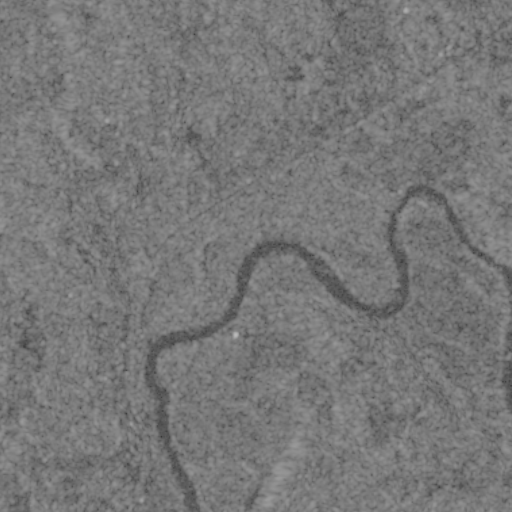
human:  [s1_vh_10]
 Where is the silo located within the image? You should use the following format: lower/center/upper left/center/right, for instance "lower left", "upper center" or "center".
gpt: The silo is located in the center of the image.
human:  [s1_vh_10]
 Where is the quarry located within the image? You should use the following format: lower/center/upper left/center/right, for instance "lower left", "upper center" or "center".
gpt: There is no quarry in the image.

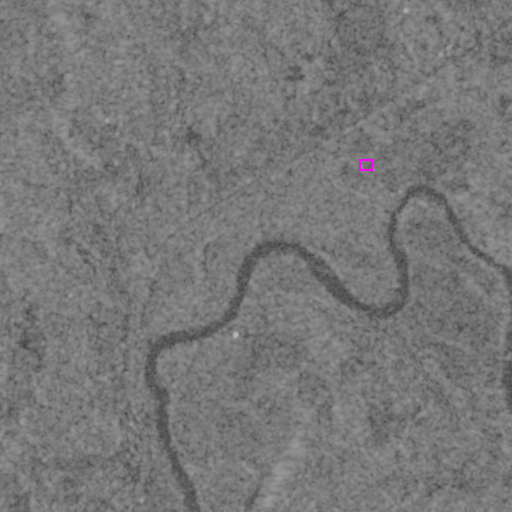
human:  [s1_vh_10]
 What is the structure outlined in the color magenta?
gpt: The structure outlined in magenta is a park.
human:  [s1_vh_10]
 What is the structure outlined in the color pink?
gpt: There is no pink outline.